Aerial crown-view tile of a tropical tree (Barro Colorado Island, Panama), acquired 20240813:
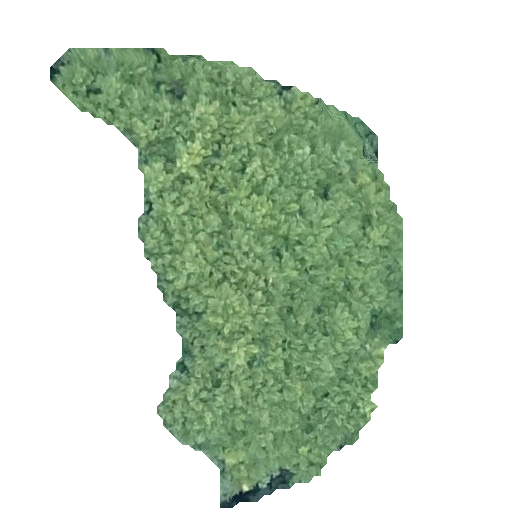
Species: Jacaranda copaia
GBIF accepted scientific name: Jacaranda copaia
Crown area: 143.252 m²